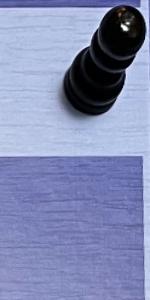
Label: Empty